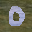
Label: 0